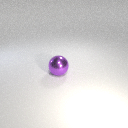
large purple metal sphere